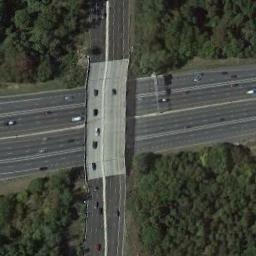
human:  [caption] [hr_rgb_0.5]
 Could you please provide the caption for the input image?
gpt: There are many trees beside the overpass .

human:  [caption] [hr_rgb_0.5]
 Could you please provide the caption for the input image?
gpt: The overpass is next to some trees with some cars .

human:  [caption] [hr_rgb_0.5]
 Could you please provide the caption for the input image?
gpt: The cross-line overpass is over the roads in the forest .

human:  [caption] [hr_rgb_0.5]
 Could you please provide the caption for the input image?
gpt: On the highway, There is an overpass .

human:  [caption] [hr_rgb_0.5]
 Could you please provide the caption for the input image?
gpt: There are many green trees around the overpass .